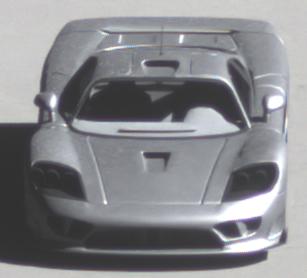
Make: Saleen
Model: S7
Detailed model: -
Model produced from: 2000
Model produced until: 2008
Doors: 2
Color: white
Road condition: dry road
Daytime: morning or afternoon
Contrast: high contrast